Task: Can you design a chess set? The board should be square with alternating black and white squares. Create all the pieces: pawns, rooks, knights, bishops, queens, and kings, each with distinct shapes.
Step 3078:
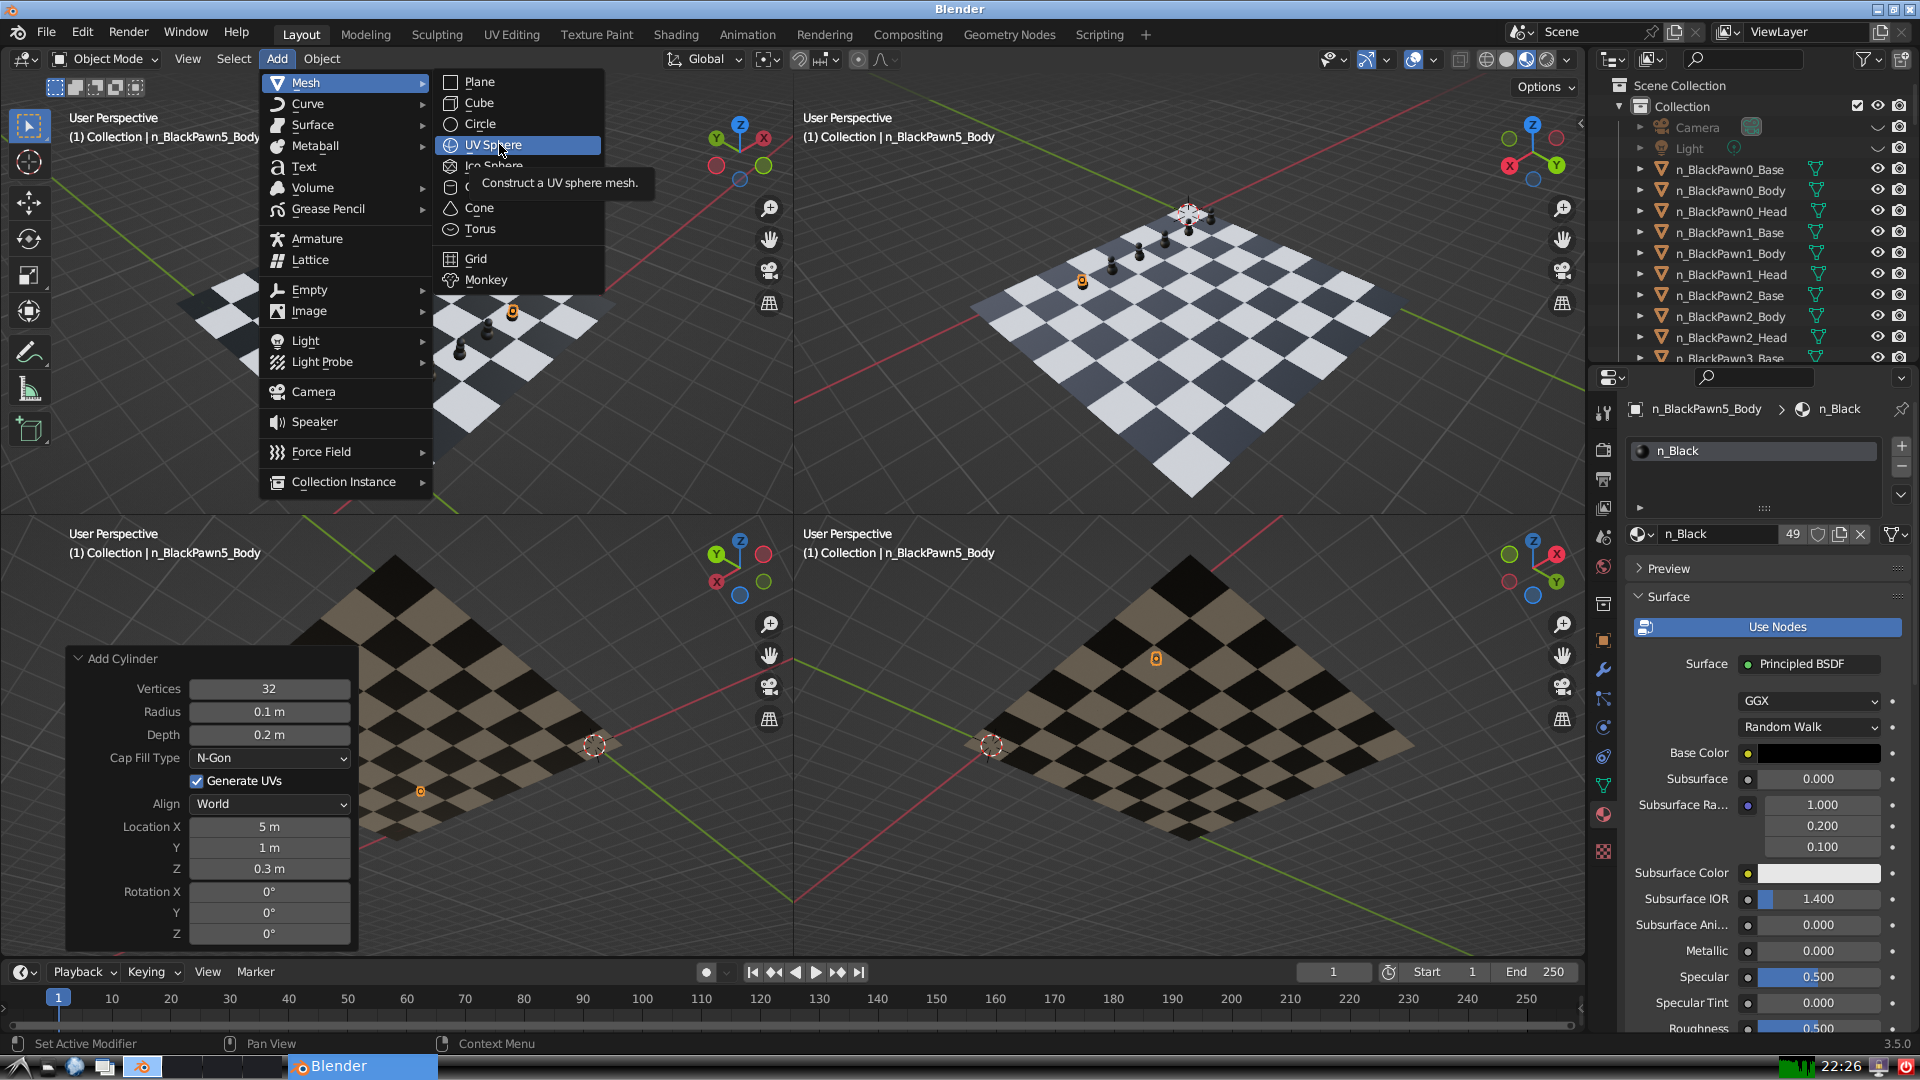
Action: click: no